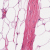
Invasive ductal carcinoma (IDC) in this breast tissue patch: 0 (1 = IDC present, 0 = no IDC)